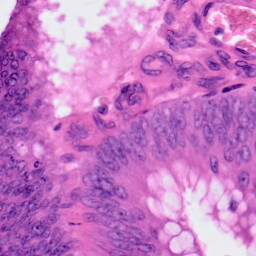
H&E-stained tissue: Colon